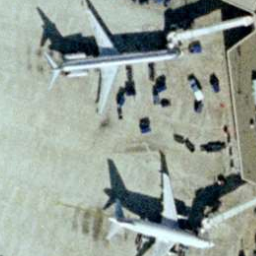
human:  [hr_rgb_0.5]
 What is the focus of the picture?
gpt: airplane